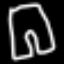
Label: pants